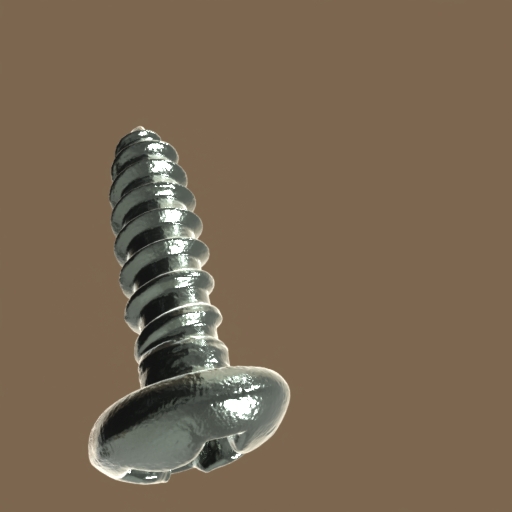
Label: screw